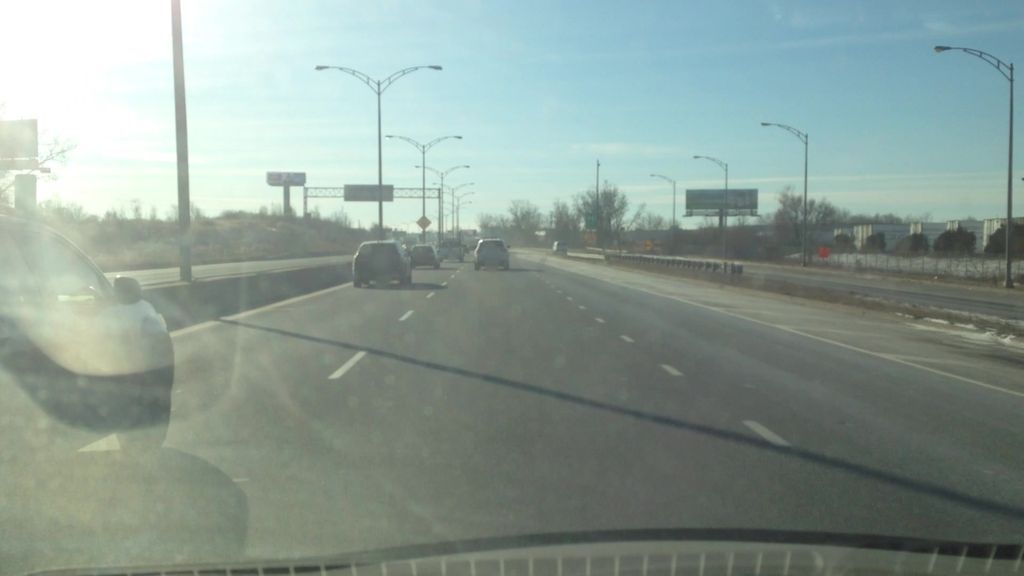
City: montreal